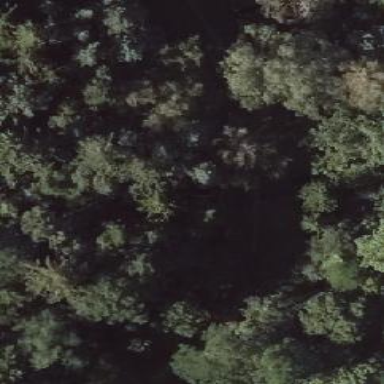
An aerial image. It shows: Mixed leaf woodland.